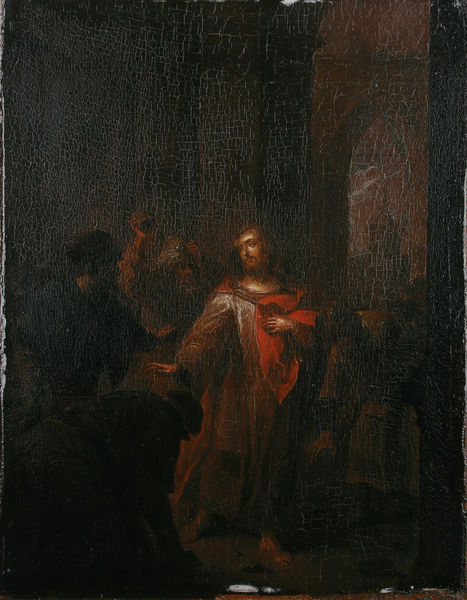
Titel: Christus soll gesteinigt werden
Künstler: Johann Conrad Seekatz
Standort: Mainz
Institution: Landesmuseum
Schlagwörter: blau, dunkel, fuß, gemälde, hand, kopf, mann, schatten, weiß, menschen, ocker, stadt, braun, brust, fenster, geste, grau, hell, hintergrund, holz, hut, kleid, licht, männer, nacht, pfeiler, raum, schwarz, stirn, strasse, szene, säule, säulen, tür, blick, gebäude, haus, rot, tuch, beige, hochformat, malerei, menge, mode, alt, bart, jung, kneipe, architektur, architekturrahmen, arm, arme, barock, bibel, bärtig, falten, gesicht, mensch, stehen, stein, hals, hände, innenraum, öl, gehen, kirche, dunkelheit, gewand, mantel, pose, stehend, stoff, gewänder, person, gebeugt, kontrast, amphore, kopfbedeckung, füße, düster, bogen, gasse, risse, mauer, kuppel, ölgemälde, asketisch, schmal, lciht, knie, dünn, tor, umriss, leuchten, bögen, rothaarig, barfuss, alter, antike, bücken, orient, religion, dom, knien, bedrohlich, leinwand, schritt, treffen, niederländisch, beten, gestalten, beleuchtet, firnis, rissig, christus, jesus, jesus christus, christlich, knieend, mittelalter, religiös, segen, segnen, segnung, schwartz, gebückt, wächter, bettler, heiliger, herz, tempel, gemäldegalerie, heilig, heilung, vertreibung, jerusalem, turban, christentum, tafelbild, mäner, christi, kniefall, riss, roter mantel, lichz, freske, predigen, umwenden, noli me tangere, spelunke, arcihtektur, dunkep, gedunkelt, kraklee, licht im dunkel, nachgedunkelt, turman, ohne rahmen, 17. jahrhundert, crackelée, turbanm, craquéles, malschicht